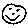
Label: smiley face